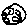
Label: moon